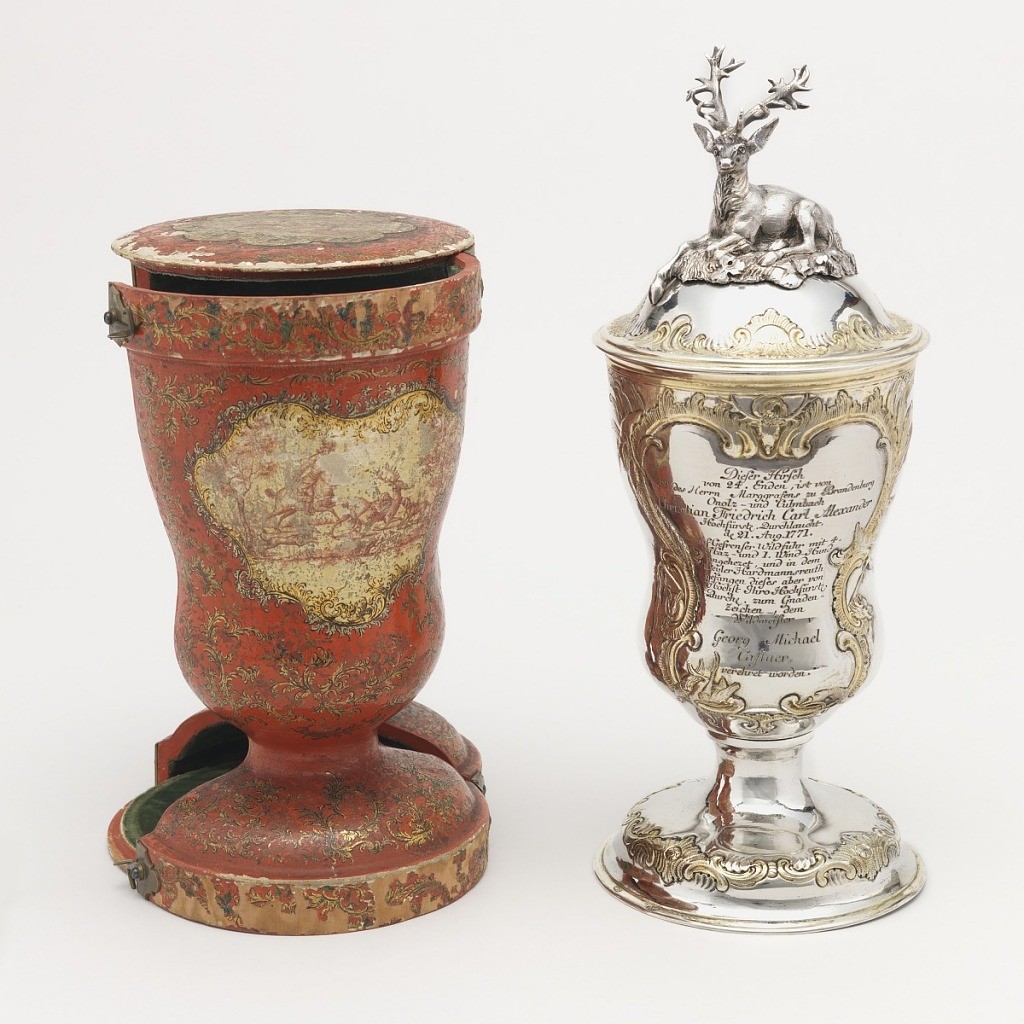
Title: Trophy Cup and Case
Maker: Abraham Drentwet, German, 1647 – 1727
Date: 1773–75
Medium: silver, gold, wood, paint
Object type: cup, case
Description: Round domed cover surmounted by a full round twenty-four-point stag. Round,footed, shaped cup. Both chased with parcel gilt decorated scrolls and, on the cup, trophies of the hunt. Hinged case is red-painted wood decorated in gold and colors and lined with green silk velvet. Painted in two ivory reserves with one pastoral and one hunting scene.